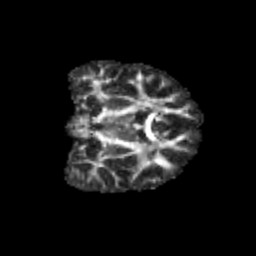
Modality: FA
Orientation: coronal
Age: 11
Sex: female
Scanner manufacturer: siemens
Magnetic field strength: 3 T
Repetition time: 3.8 s
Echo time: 0.07 s